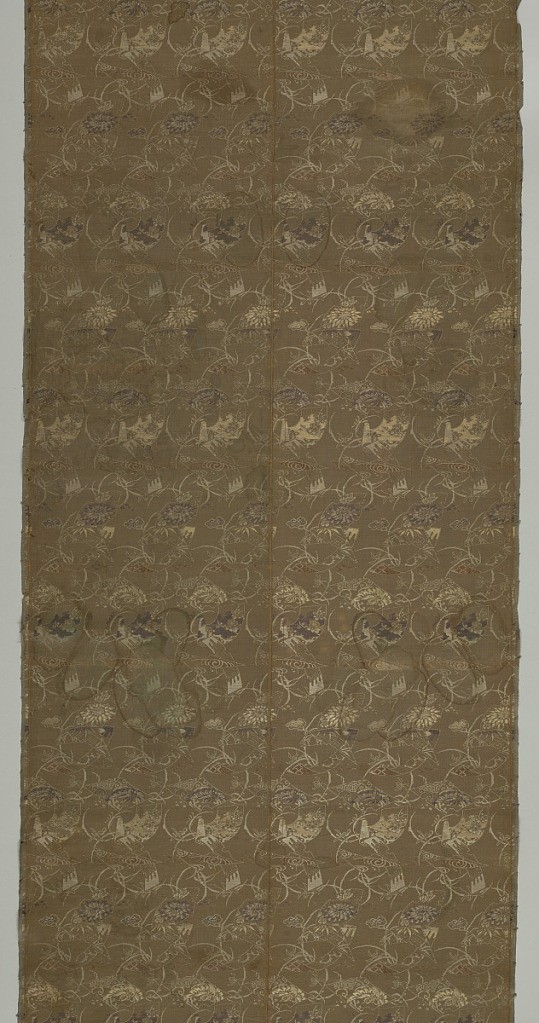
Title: Textile
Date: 19th century
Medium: silk, gilded paper Technique: compound twill
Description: Length of dull greenish-brown compound silk with medium-sized allover pattern of flowering grasses and pieces of brocade in golden tan, white and dark brown silk, and tarnished and broken paper gold.